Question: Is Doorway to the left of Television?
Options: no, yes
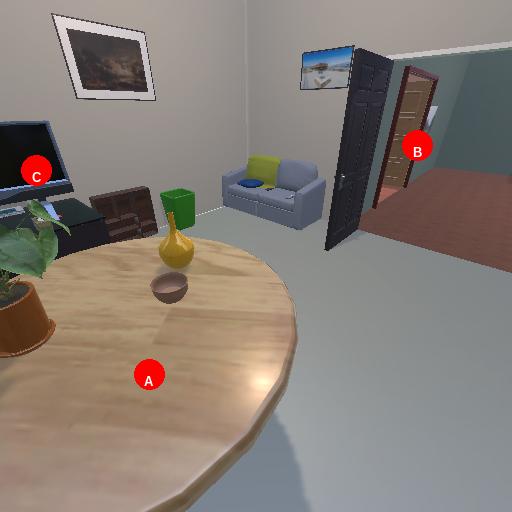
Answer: no